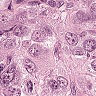
Metastatic tissue present: yes